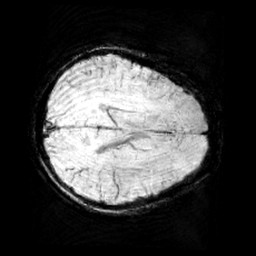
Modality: minIP
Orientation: axial
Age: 9
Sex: female
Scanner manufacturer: siemens
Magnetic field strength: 3 T
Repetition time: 0.027 s
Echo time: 0.02 s